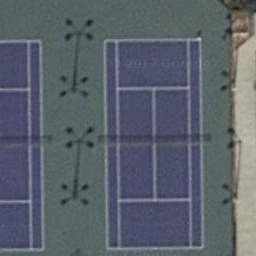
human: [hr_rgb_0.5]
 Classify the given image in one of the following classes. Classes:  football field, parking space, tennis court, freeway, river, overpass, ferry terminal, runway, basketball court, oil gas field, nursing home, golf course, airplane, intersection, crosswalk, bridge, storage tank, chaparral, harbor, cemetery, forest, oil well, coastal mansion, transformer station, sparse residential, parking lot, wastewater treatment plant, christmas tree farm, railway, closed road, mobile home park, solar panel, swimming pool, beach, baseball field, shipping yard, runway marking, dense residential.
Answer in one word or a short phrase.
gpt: tennis court